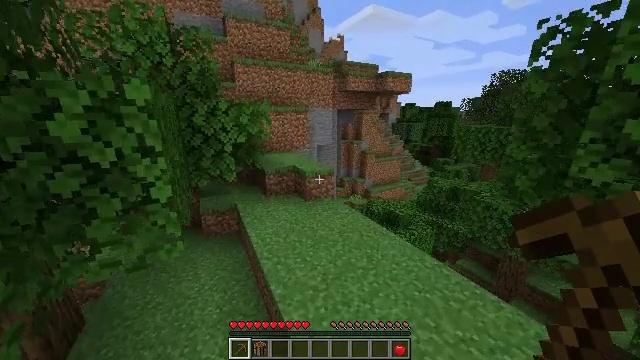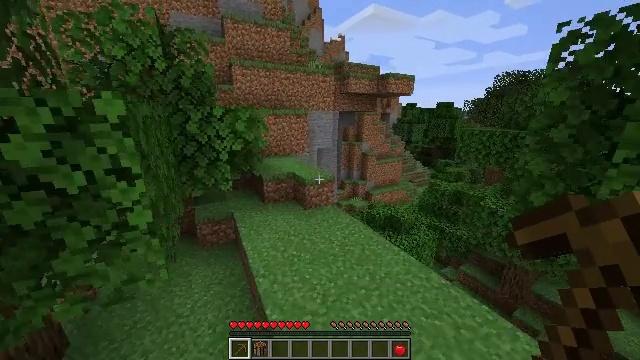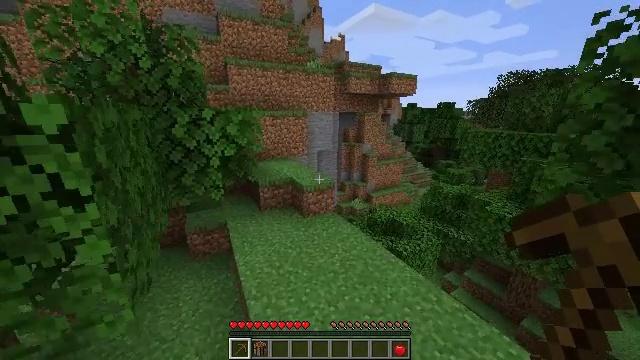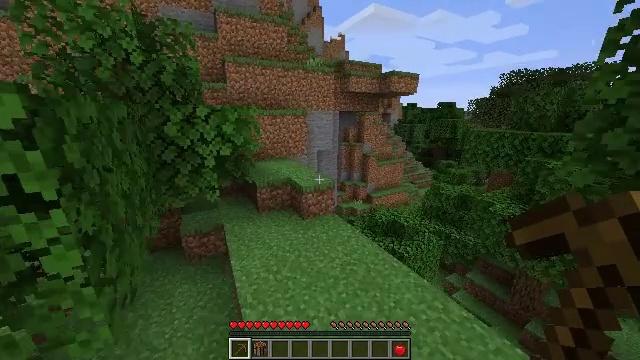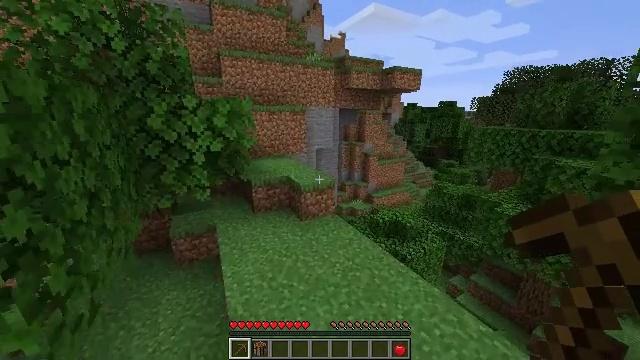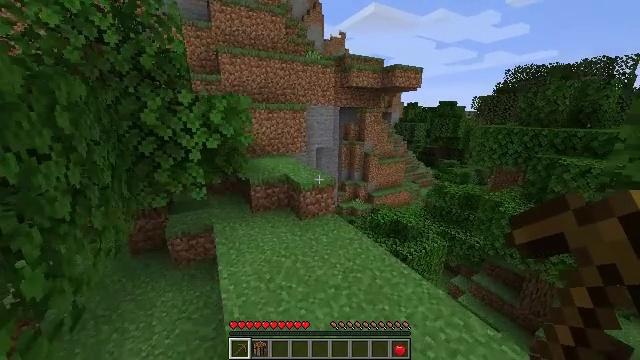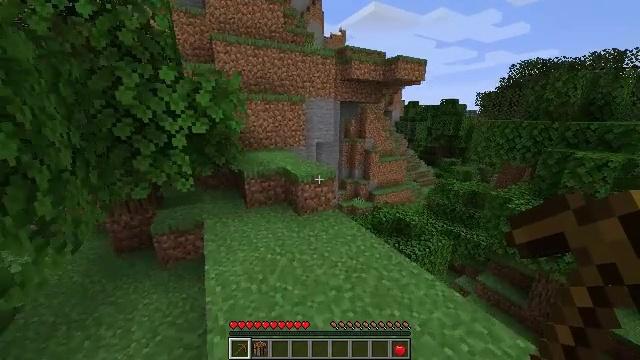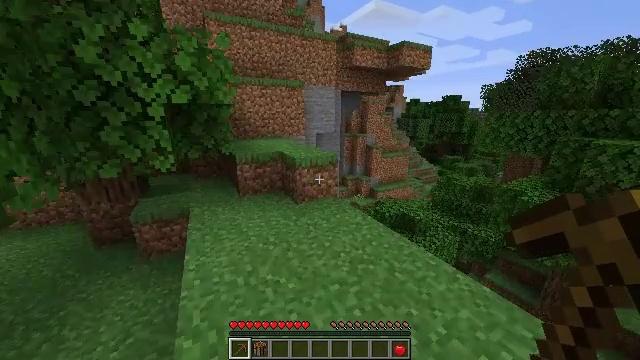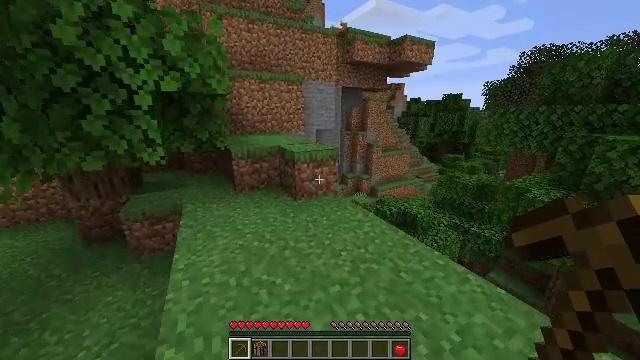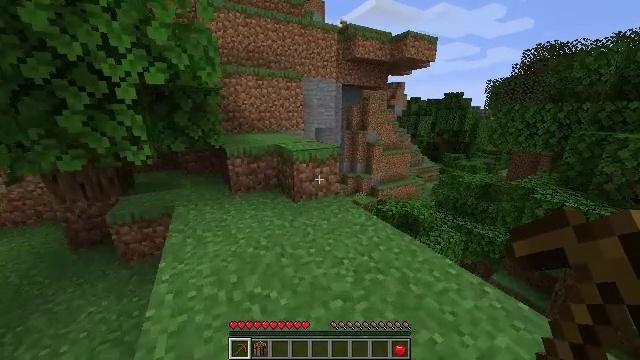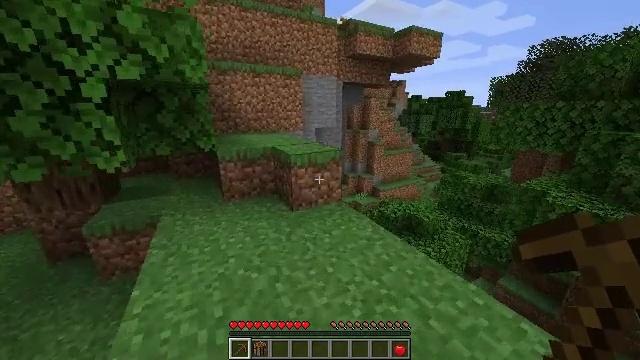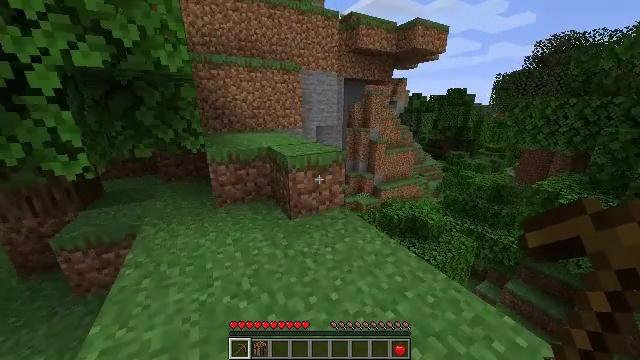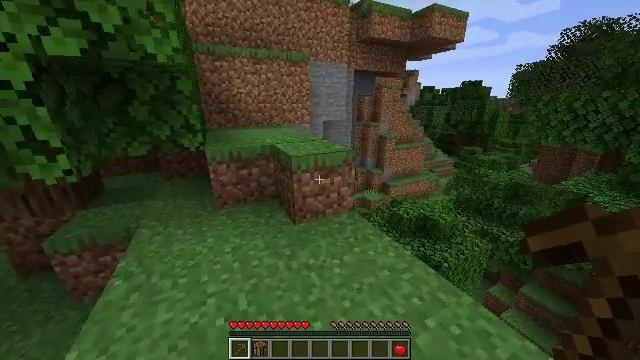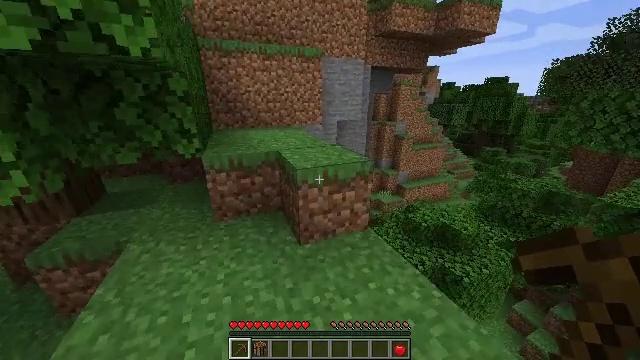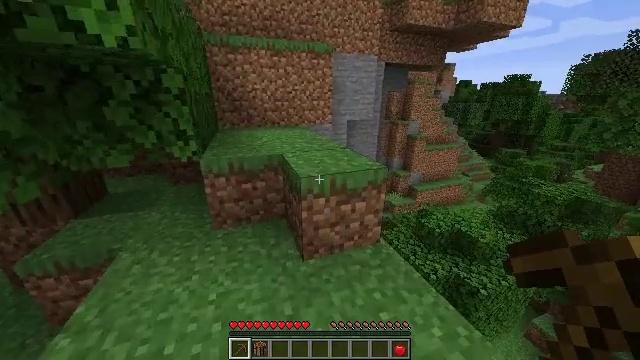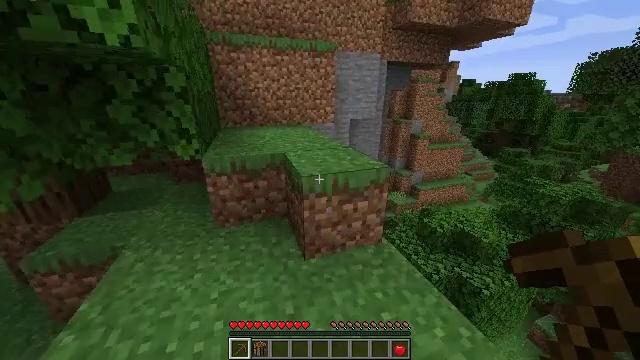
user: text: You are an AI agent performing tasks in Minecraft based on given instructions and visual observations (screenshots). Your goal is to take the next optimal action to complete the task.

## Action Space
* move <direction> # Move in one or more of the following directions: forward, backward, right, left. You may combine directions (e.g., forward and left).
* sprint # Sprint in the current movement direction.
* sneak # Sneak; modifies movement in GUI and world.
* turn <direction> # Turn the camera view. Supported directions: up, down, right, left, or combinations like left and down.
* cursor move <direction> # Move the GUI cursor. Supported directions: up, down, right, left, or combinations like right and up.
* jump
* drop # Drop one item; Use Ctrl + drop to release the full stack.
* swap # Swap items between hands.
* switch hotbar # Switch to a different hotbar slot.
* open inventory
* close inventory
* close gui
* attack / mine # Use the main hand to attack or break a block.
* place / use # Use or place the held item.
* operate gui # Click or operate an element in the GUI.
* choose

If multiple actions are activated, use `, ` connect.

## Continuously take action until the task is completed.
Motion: motion action
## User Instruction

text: Gather oak leaves by attacking.
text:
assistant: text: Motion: move forward, sprint
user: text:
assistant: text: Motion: move forward, sprint
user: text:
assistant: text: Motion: move forward, sprint
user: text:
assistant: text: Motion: move forward, sprint
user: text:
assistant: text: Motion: move forward, sprint
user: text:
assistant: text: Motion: move forward, sprint
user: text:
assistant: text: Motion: move forward, sprint
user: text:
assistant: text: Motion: move forward, sprint
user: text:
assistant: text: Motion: move forward, sprint
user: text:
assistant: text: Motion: move forward, sprint
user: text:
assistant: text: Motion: move forward, sprint
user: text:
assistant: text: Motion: move forward, sprint, turn left and down
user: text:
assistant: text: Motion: move forward, sprint, turn left
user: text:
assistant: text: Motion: move forward, sprint, turn left
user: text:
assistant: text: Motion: move forward, sprint
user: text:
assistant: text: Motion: move forward, sprint, turn down
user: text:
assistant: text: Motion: move forward, sprint, turn left
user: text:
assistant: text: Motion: move forward, sprint
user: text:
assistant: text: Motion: move forward, sprint, jump
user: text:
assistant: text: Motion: move forward, sprint, jump
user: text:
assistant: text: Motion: move forward, sprint, turn left, jump
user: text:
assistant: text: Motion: move forward, sprint, turn left, jump
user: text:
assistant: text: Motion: move forward, sprint, turn left and up
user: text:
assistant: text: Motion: move forward, sprint
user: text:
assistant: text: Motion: move forward, sprint
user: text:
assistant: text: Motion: move forward, sprint, turn up
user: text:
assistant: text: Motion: move forward, sprint, turn left and up
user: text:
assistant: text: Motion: move forward, sprint, turn left and up
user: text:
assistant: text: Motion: move forward, sprint, turn left and up
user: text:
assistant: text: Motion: move forward, sprint, turn left and up